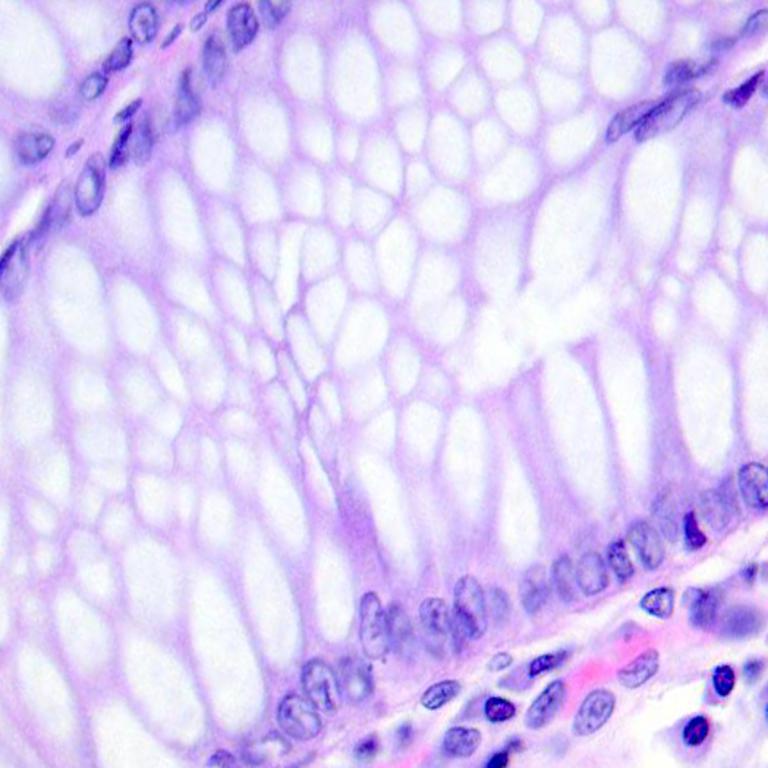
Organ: colon
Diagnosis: benign